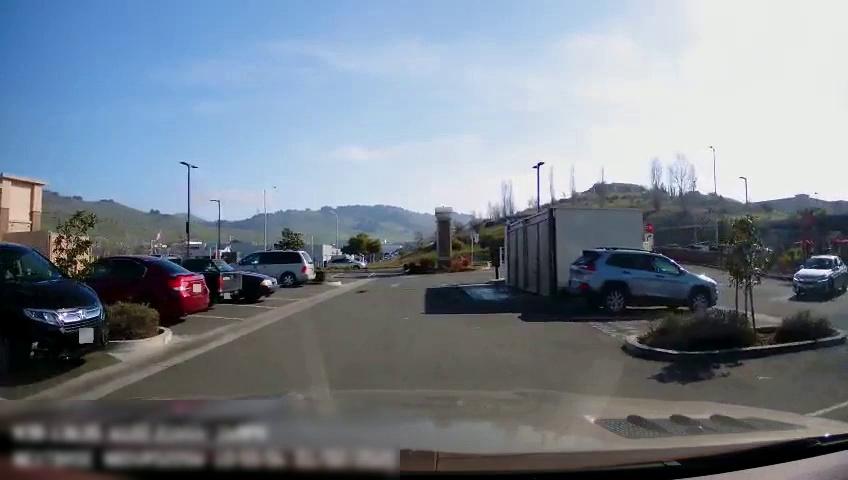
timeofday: Day
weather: Sunny
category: Drivable Space
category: Vehicles | SUV
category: Vehicles | Car
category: Vehicles | SUV
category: Vehicles | Car
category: Vehicles | Truck
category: Vehicles | Car
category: Vehicles | Van
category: Vehicles | SUV
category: Traffic | Signs